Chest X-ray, PA view. Patient: 58 years old, sex M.
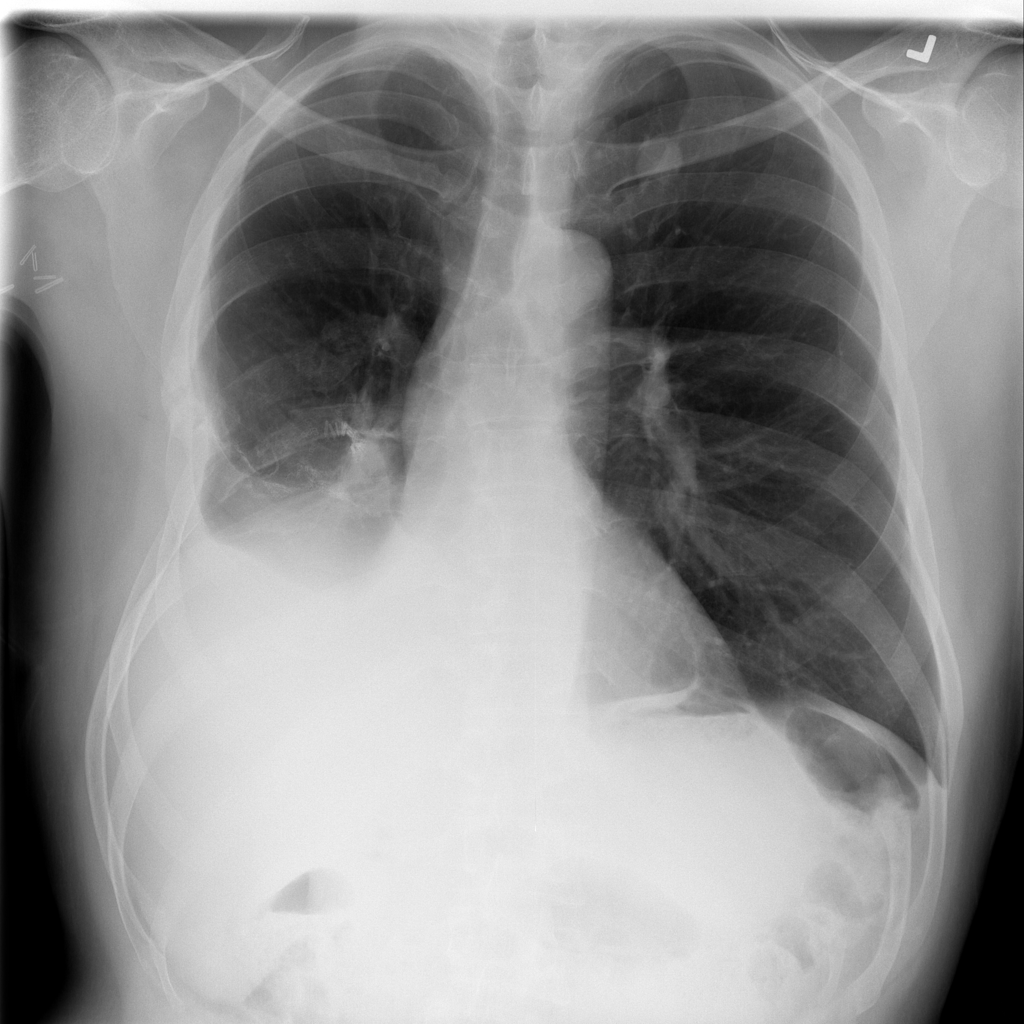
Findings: Infiltration, Nodule